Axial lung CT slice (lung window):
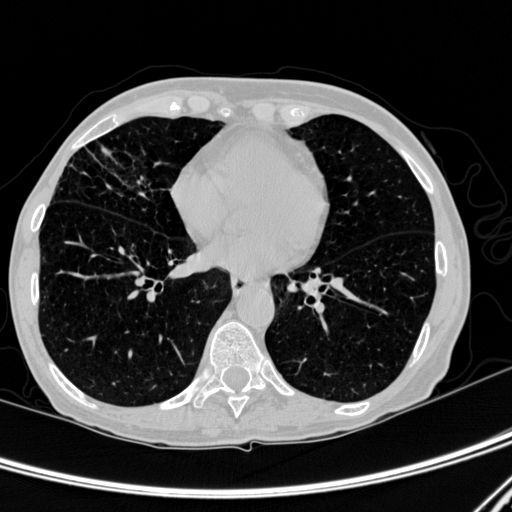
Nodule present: no